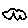
Label: cloud